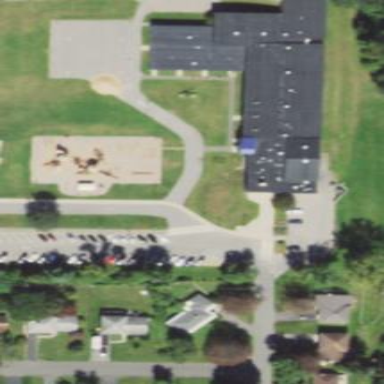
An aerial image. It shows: School building.